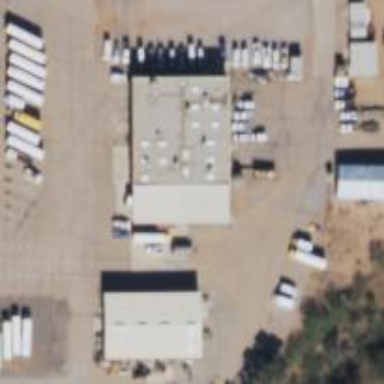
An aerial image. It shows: Industrial area with depot.